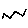
Label: zigzag